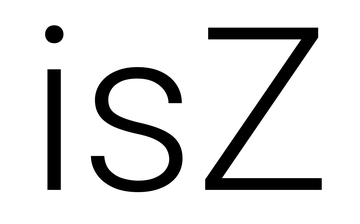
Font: Roboto_Light